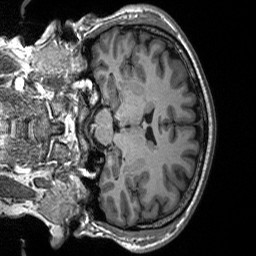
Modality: T1w
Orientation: coronal
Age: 35
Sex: male
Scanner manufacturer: siemens
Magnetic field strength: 3 T
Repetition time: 2.53 s
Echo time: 0.00219 s